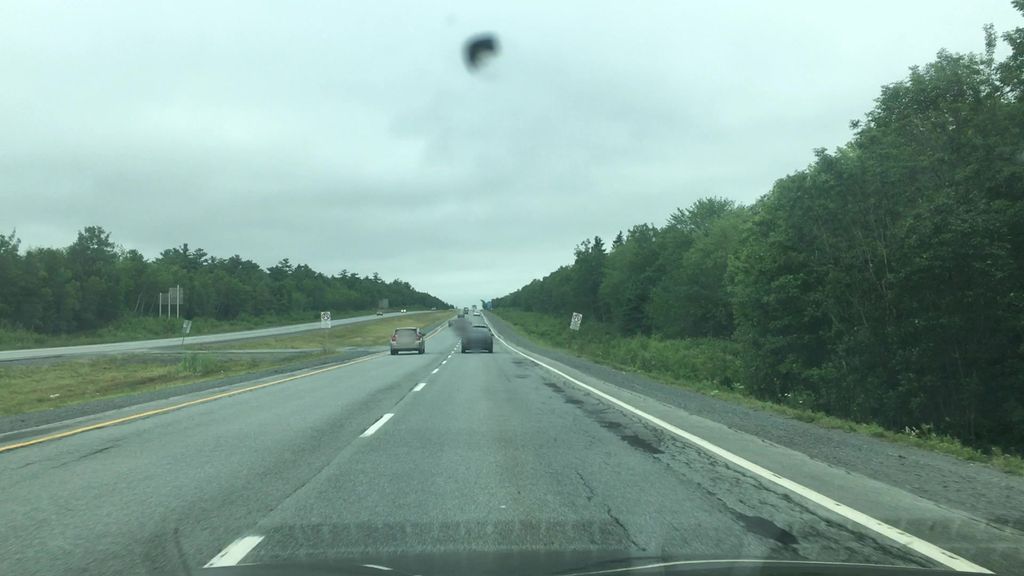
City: halifax